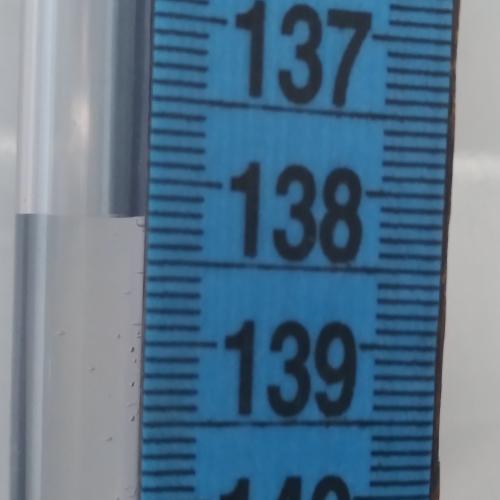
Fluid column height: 138.2 cm